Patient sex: F
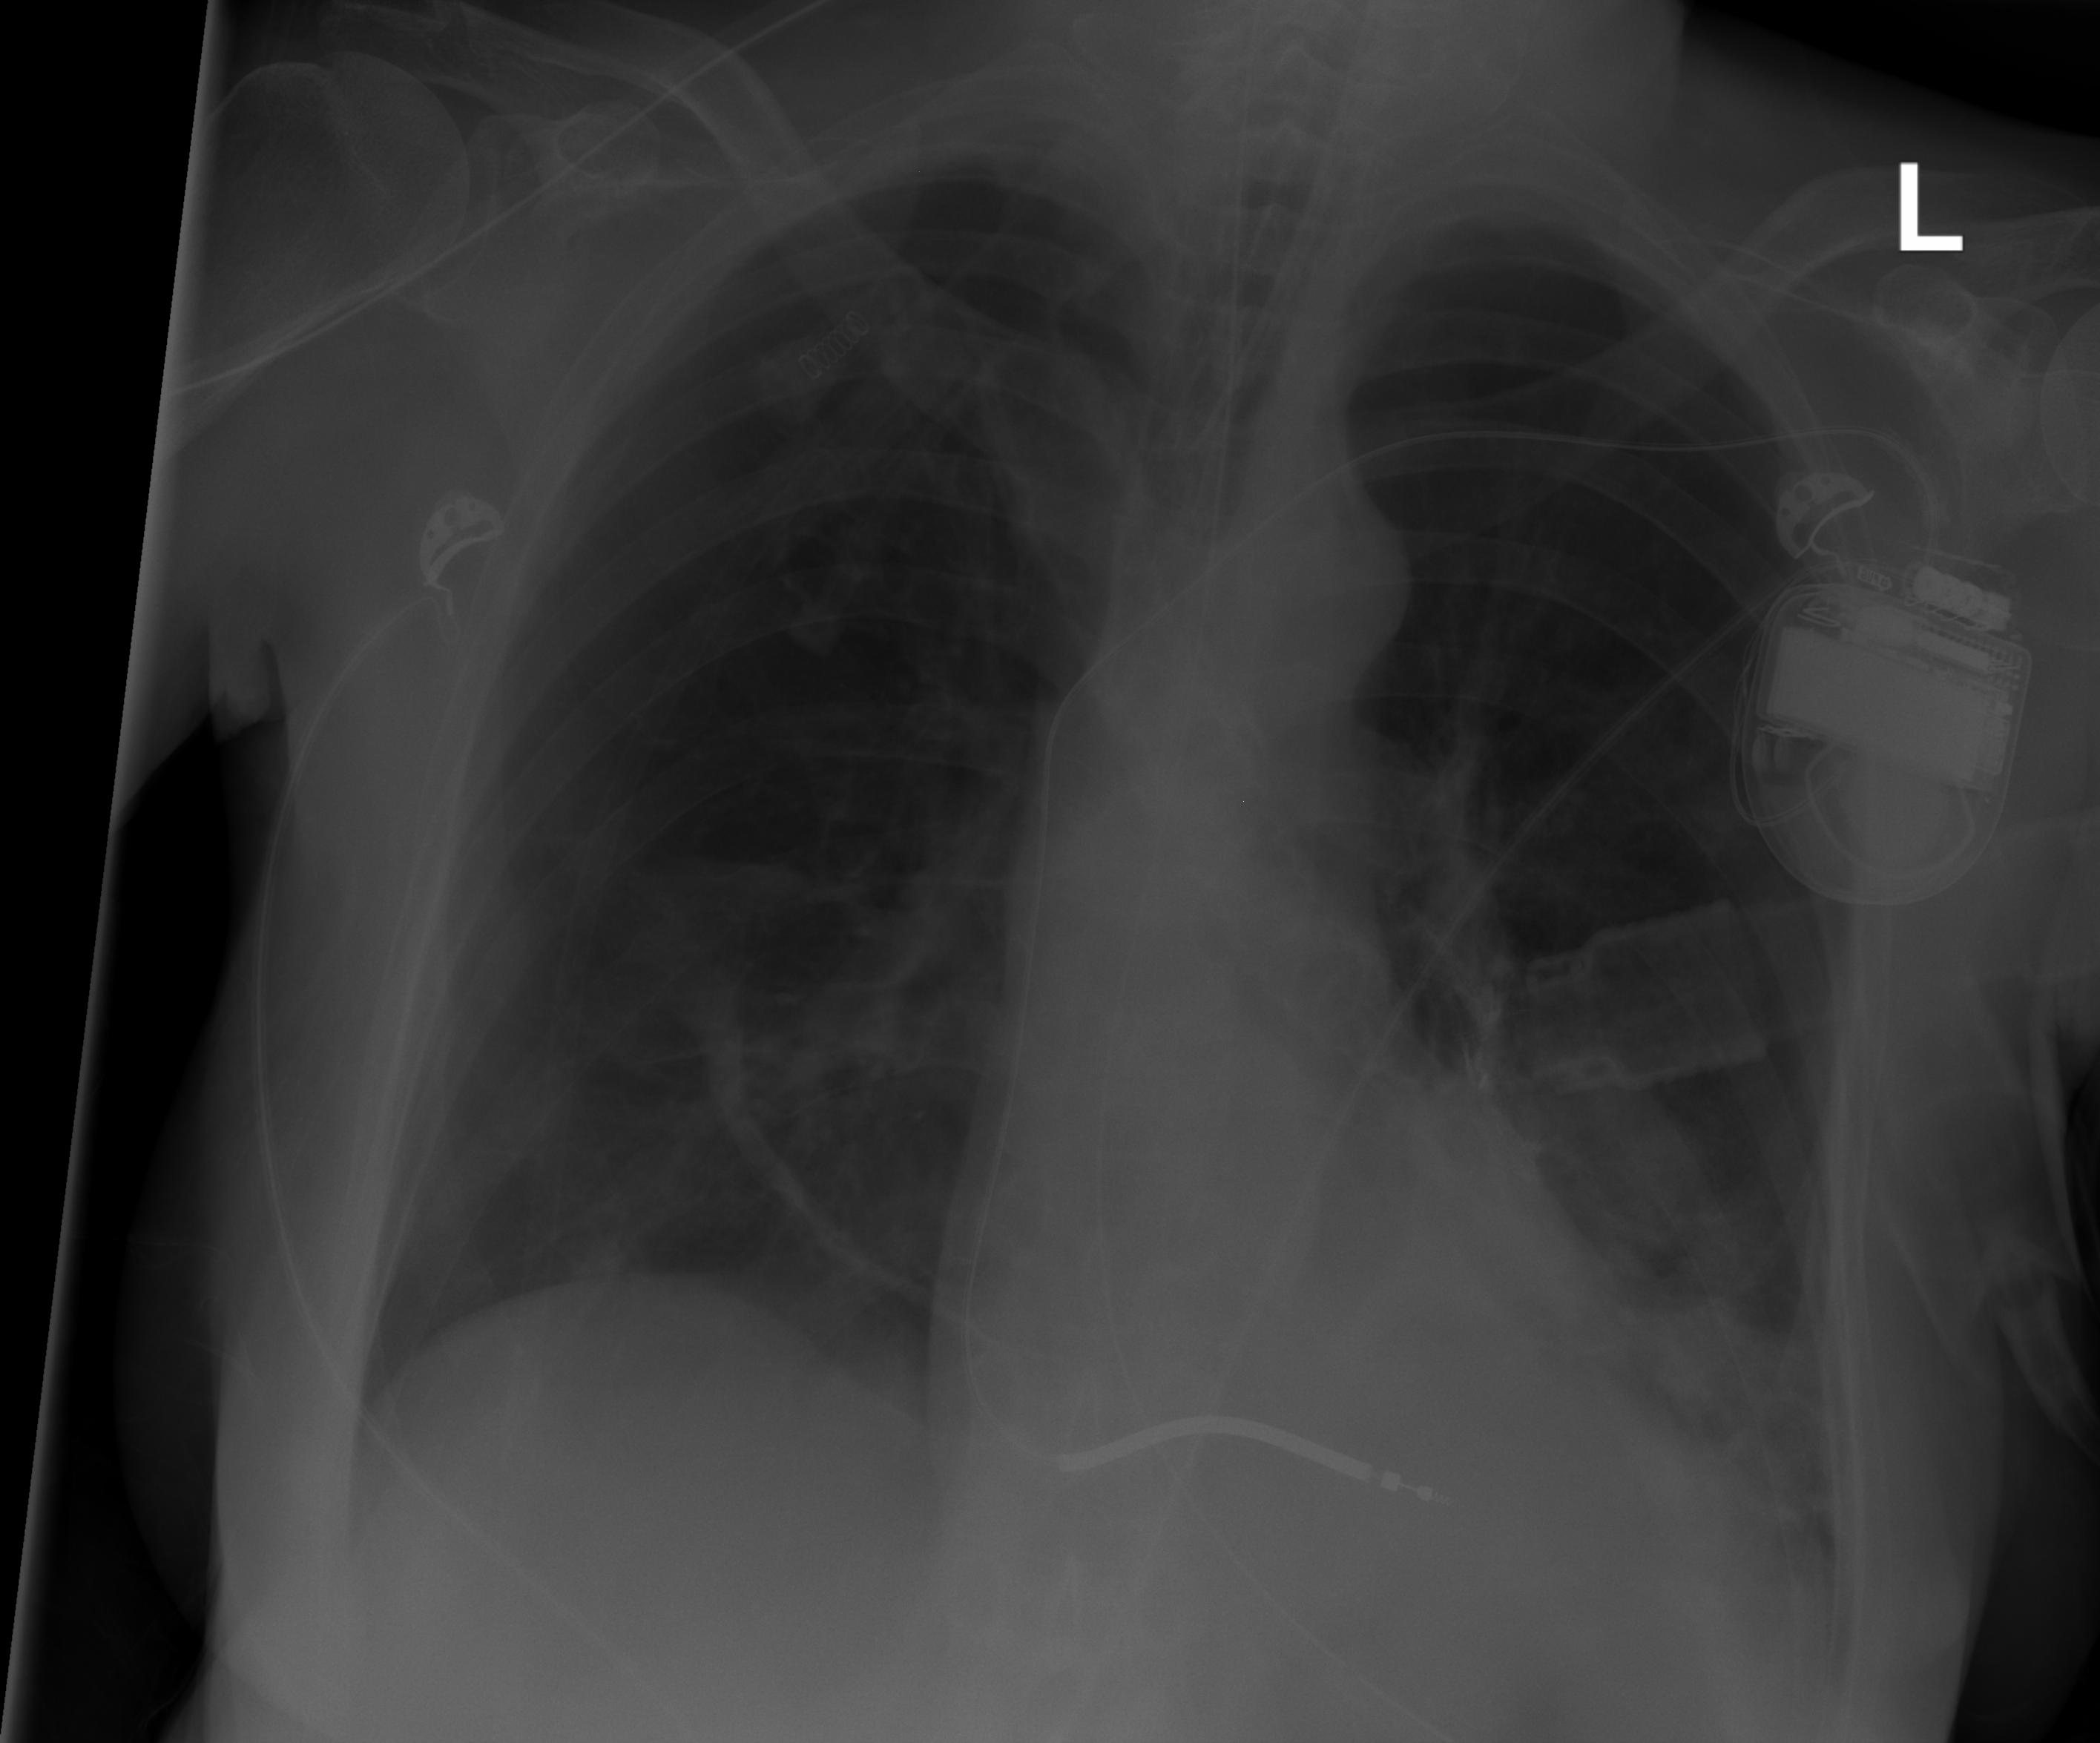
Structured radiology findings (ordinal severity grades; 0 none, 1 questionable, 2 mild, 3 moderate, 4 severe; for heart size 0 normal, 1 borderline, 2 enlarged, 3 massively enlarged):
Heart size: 0
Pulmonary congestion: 0
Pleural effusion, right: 0
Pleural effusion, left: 2
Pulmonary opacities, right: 0
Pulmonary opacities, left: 2
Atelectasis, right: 2
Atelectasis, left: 2